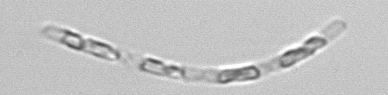
Label: Guinardia_striata